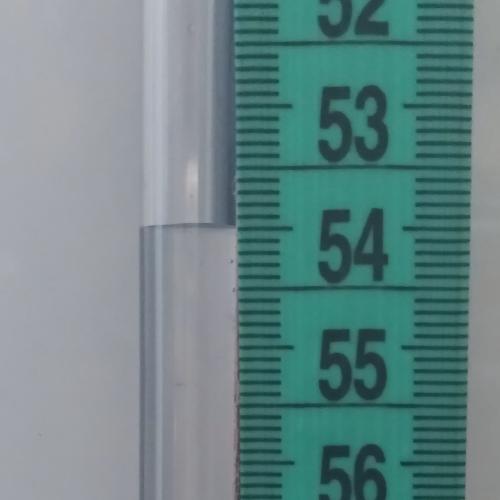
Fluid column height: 54.0 cm